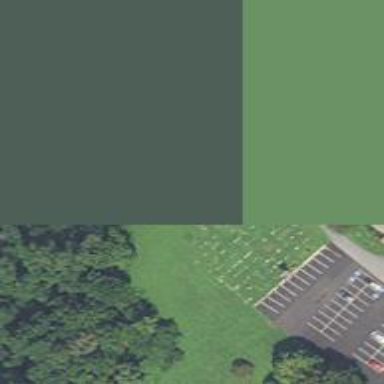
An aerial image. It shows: Cemetery.